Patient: sex M, age 77
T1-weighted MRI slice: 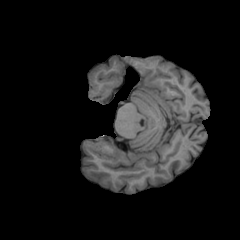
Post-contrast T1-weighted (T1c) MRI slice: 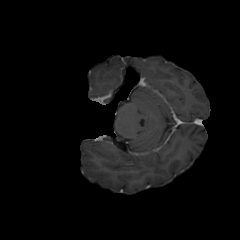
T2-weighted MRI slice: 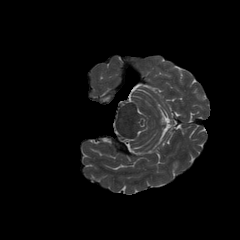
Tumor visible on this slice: no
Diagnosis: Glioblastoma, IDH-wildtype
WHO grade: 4